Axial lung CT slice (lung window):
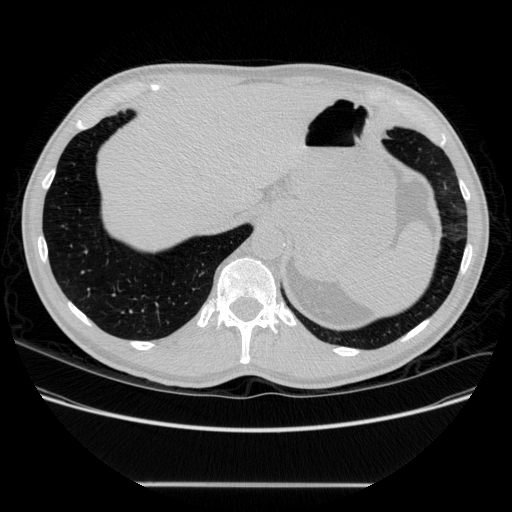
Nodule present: no